Question: I am learning Django right now and I came across this error which I am a bit stumped on. I am trying to get my form onto the my homepage
I get this error:

code:
home/views.py:
'''
from django.shortcuts import render
from forms import TestForm
from django.http import HttpResponseRedirect
def home(request):
if request == 'POST':
# create a form instane and populate it with data from the request
form = TestForm(request.POST)
if form.is_valid():
# process the data in form.cleaned_data as required
form.cleaned_data()
# redirect to a new URL:
return HttpResponseRedirect('/test/')
# if a GET (or any other method) we'll create a blank form
else:
form = TestForm()
return render(request, 'home/home_page.html', {'form': form})
def scan_events(request):
if request == "POST":
# json = request.POST['testData']
# condition statement for file upload ot c/p events
return render(request, 'home/test.html', {'data': request.POST})
def test(request):
request(request, 'home/test.html')
'''
home/forms.py
'''
from django import forms
TEST_TYPE_CHOICES = ('HDFS', 'HIVE', 'BOTH')
class TestForm(forms.Form):
# hdfs_test = forms.MultipleChoiceField()
# hive_test = forms.MultipleChoiceField()
# hdfs_hive_test = forms.MultipleChoiceField()
test_type = forms.MultipleChoiceField(required=True, widget=forms.RadioSelect(), choices=TEST_TYPE_CHOICES)
event_textarea = forms.Textarea(attrs={'rows': '8', 'class': 'form-control', 'placeholder': 'Events...', 'id': 'event_textarea'})
# file_upload = forms.FileInput()
'''
urls.py:
'''
urlpatterns = patterns('',
url(r'^admin/', include(admin.site.urls)),
url(r'^$', 'home.views.home', name='home'),
url(r'test/$', 'home.views.test'),
)
'''
home/templates/home/home_page.html
'''
{% extends 'index/index.html' %}
{% load staticfiles %}
{% block head %}
<script type="text/javascript" src="{{ STATIC_URL }}home/js/home.js" async></script>
<link href="{{ STATIC_URL }}home/css/home.css" rel="stylesheet">
{% endblock head %}
{% block content %}
<div>Welcome to Trinity E2E testing</div>
<form id="test-form" action="/test/" method="post"> {# pass data to /test/ URL #}
{% csrf_token %}
{{ form }}
<input id="submit-test" type="submit" class="btn btn-default btn-lg" value="Submit">
</form>
{% endblock content %}
'''
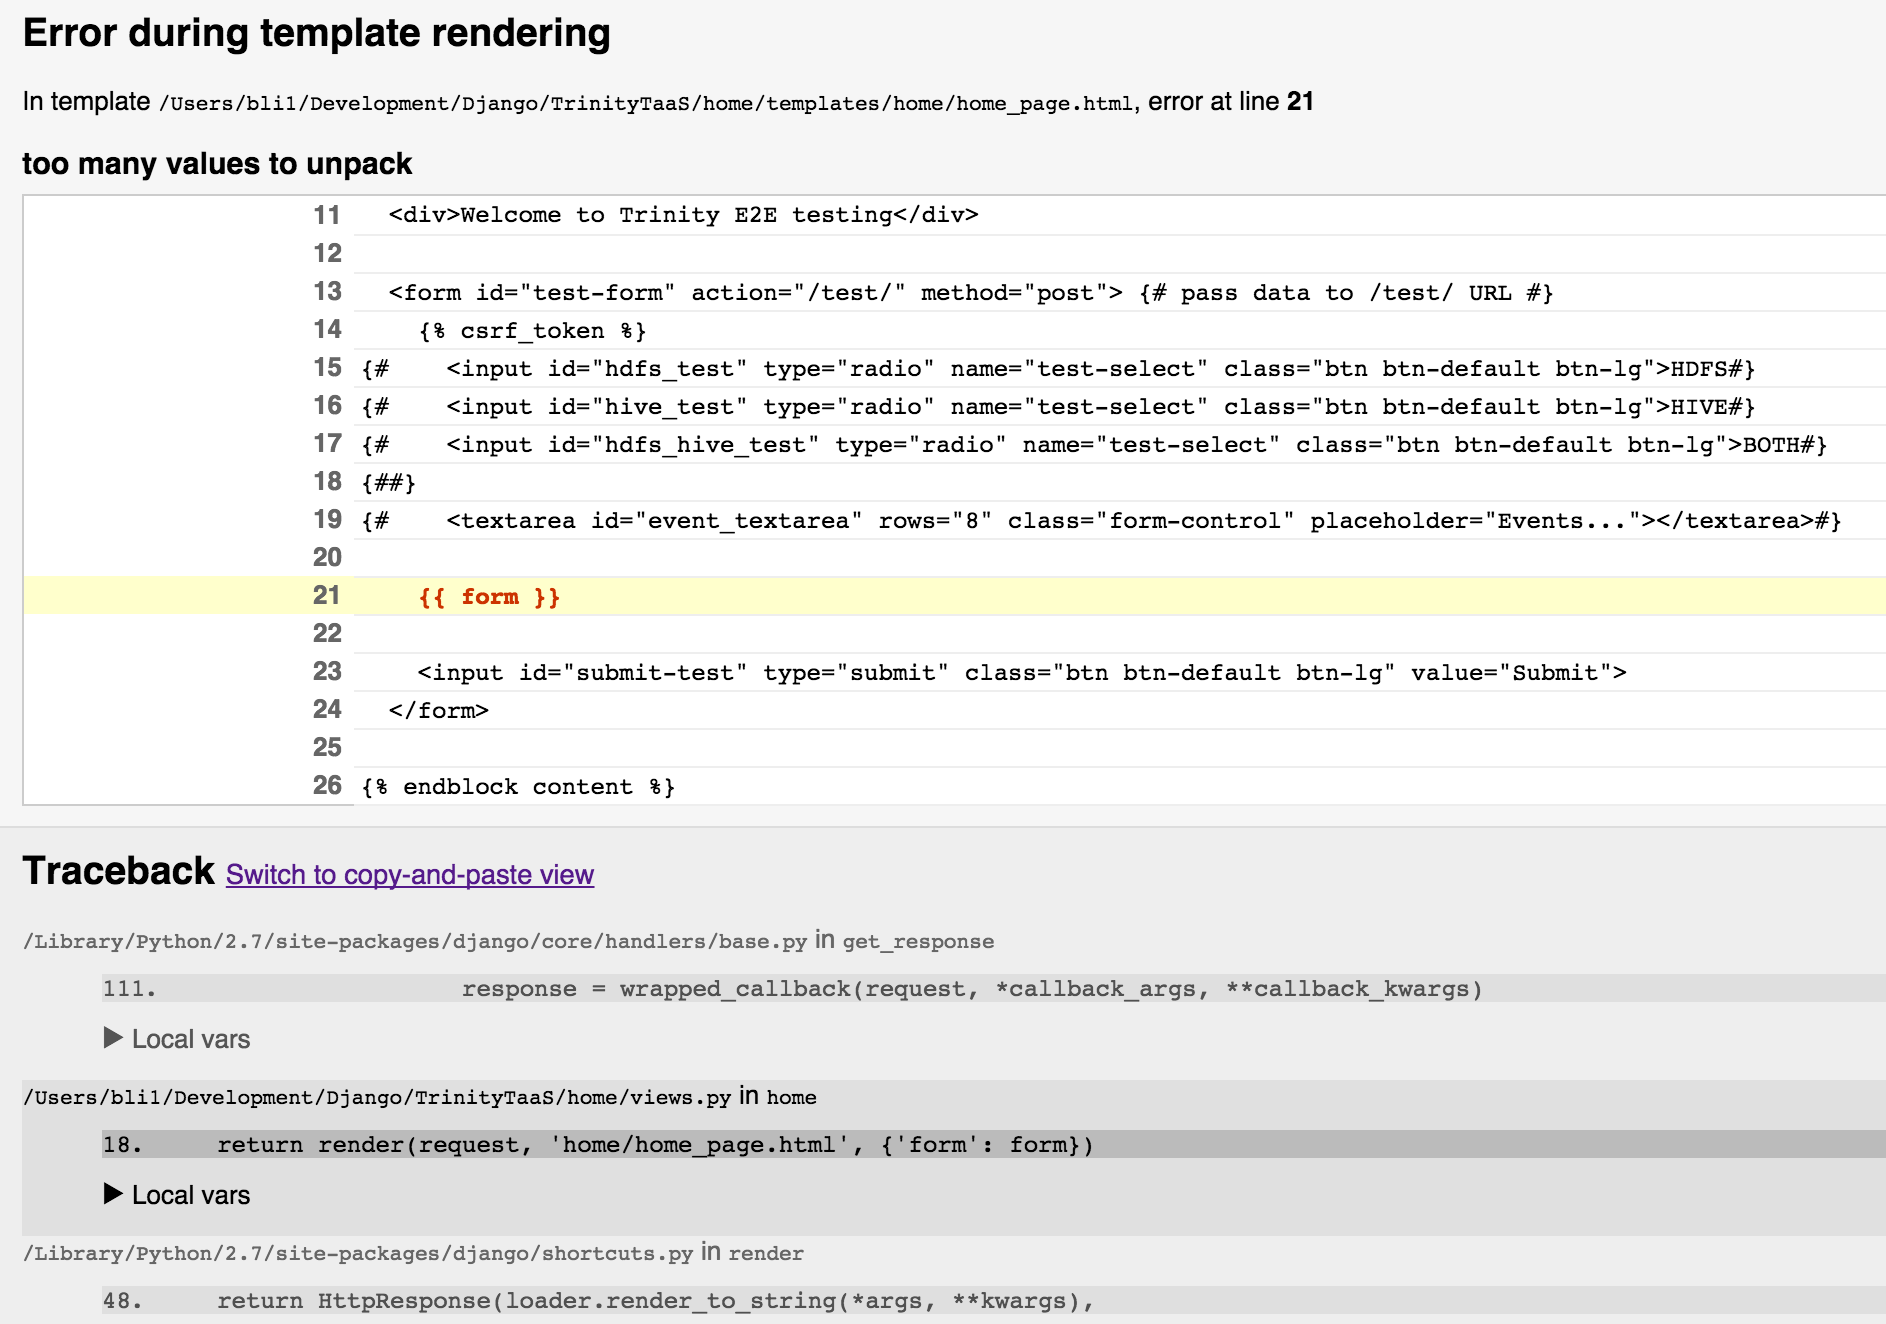
Answer: <URL> of key-description pairs.
'''
TEST_TYPE_CHOICES = [
('HDFS', 'HDFS'),
('HIVE', 'HIVE'),
('BOTH', 'Both of HDFS and HIVE'),
]
'''
## Explanation of the error message:
Strings are also sequences. So the code that use 'choices' see the string as a sequence of 4 character (string to be exact, because there's no character type in Python). That's why you get the error: 'too many values to unpack'
'''
>>> a, b = ('HDFS', 'HDFS')
>>> a, b = 'HDFS'
Traceback (most recent call last):
File "<stdin>", line 1, in <module>
ValueError: too many values to unpack
'''
If the strings were all 2-character strings, it would hide (not solve) the problem.
'''
>>> a, b = 'HD'
>>> a
'H'
>>> b
'D'
'''